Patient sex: F
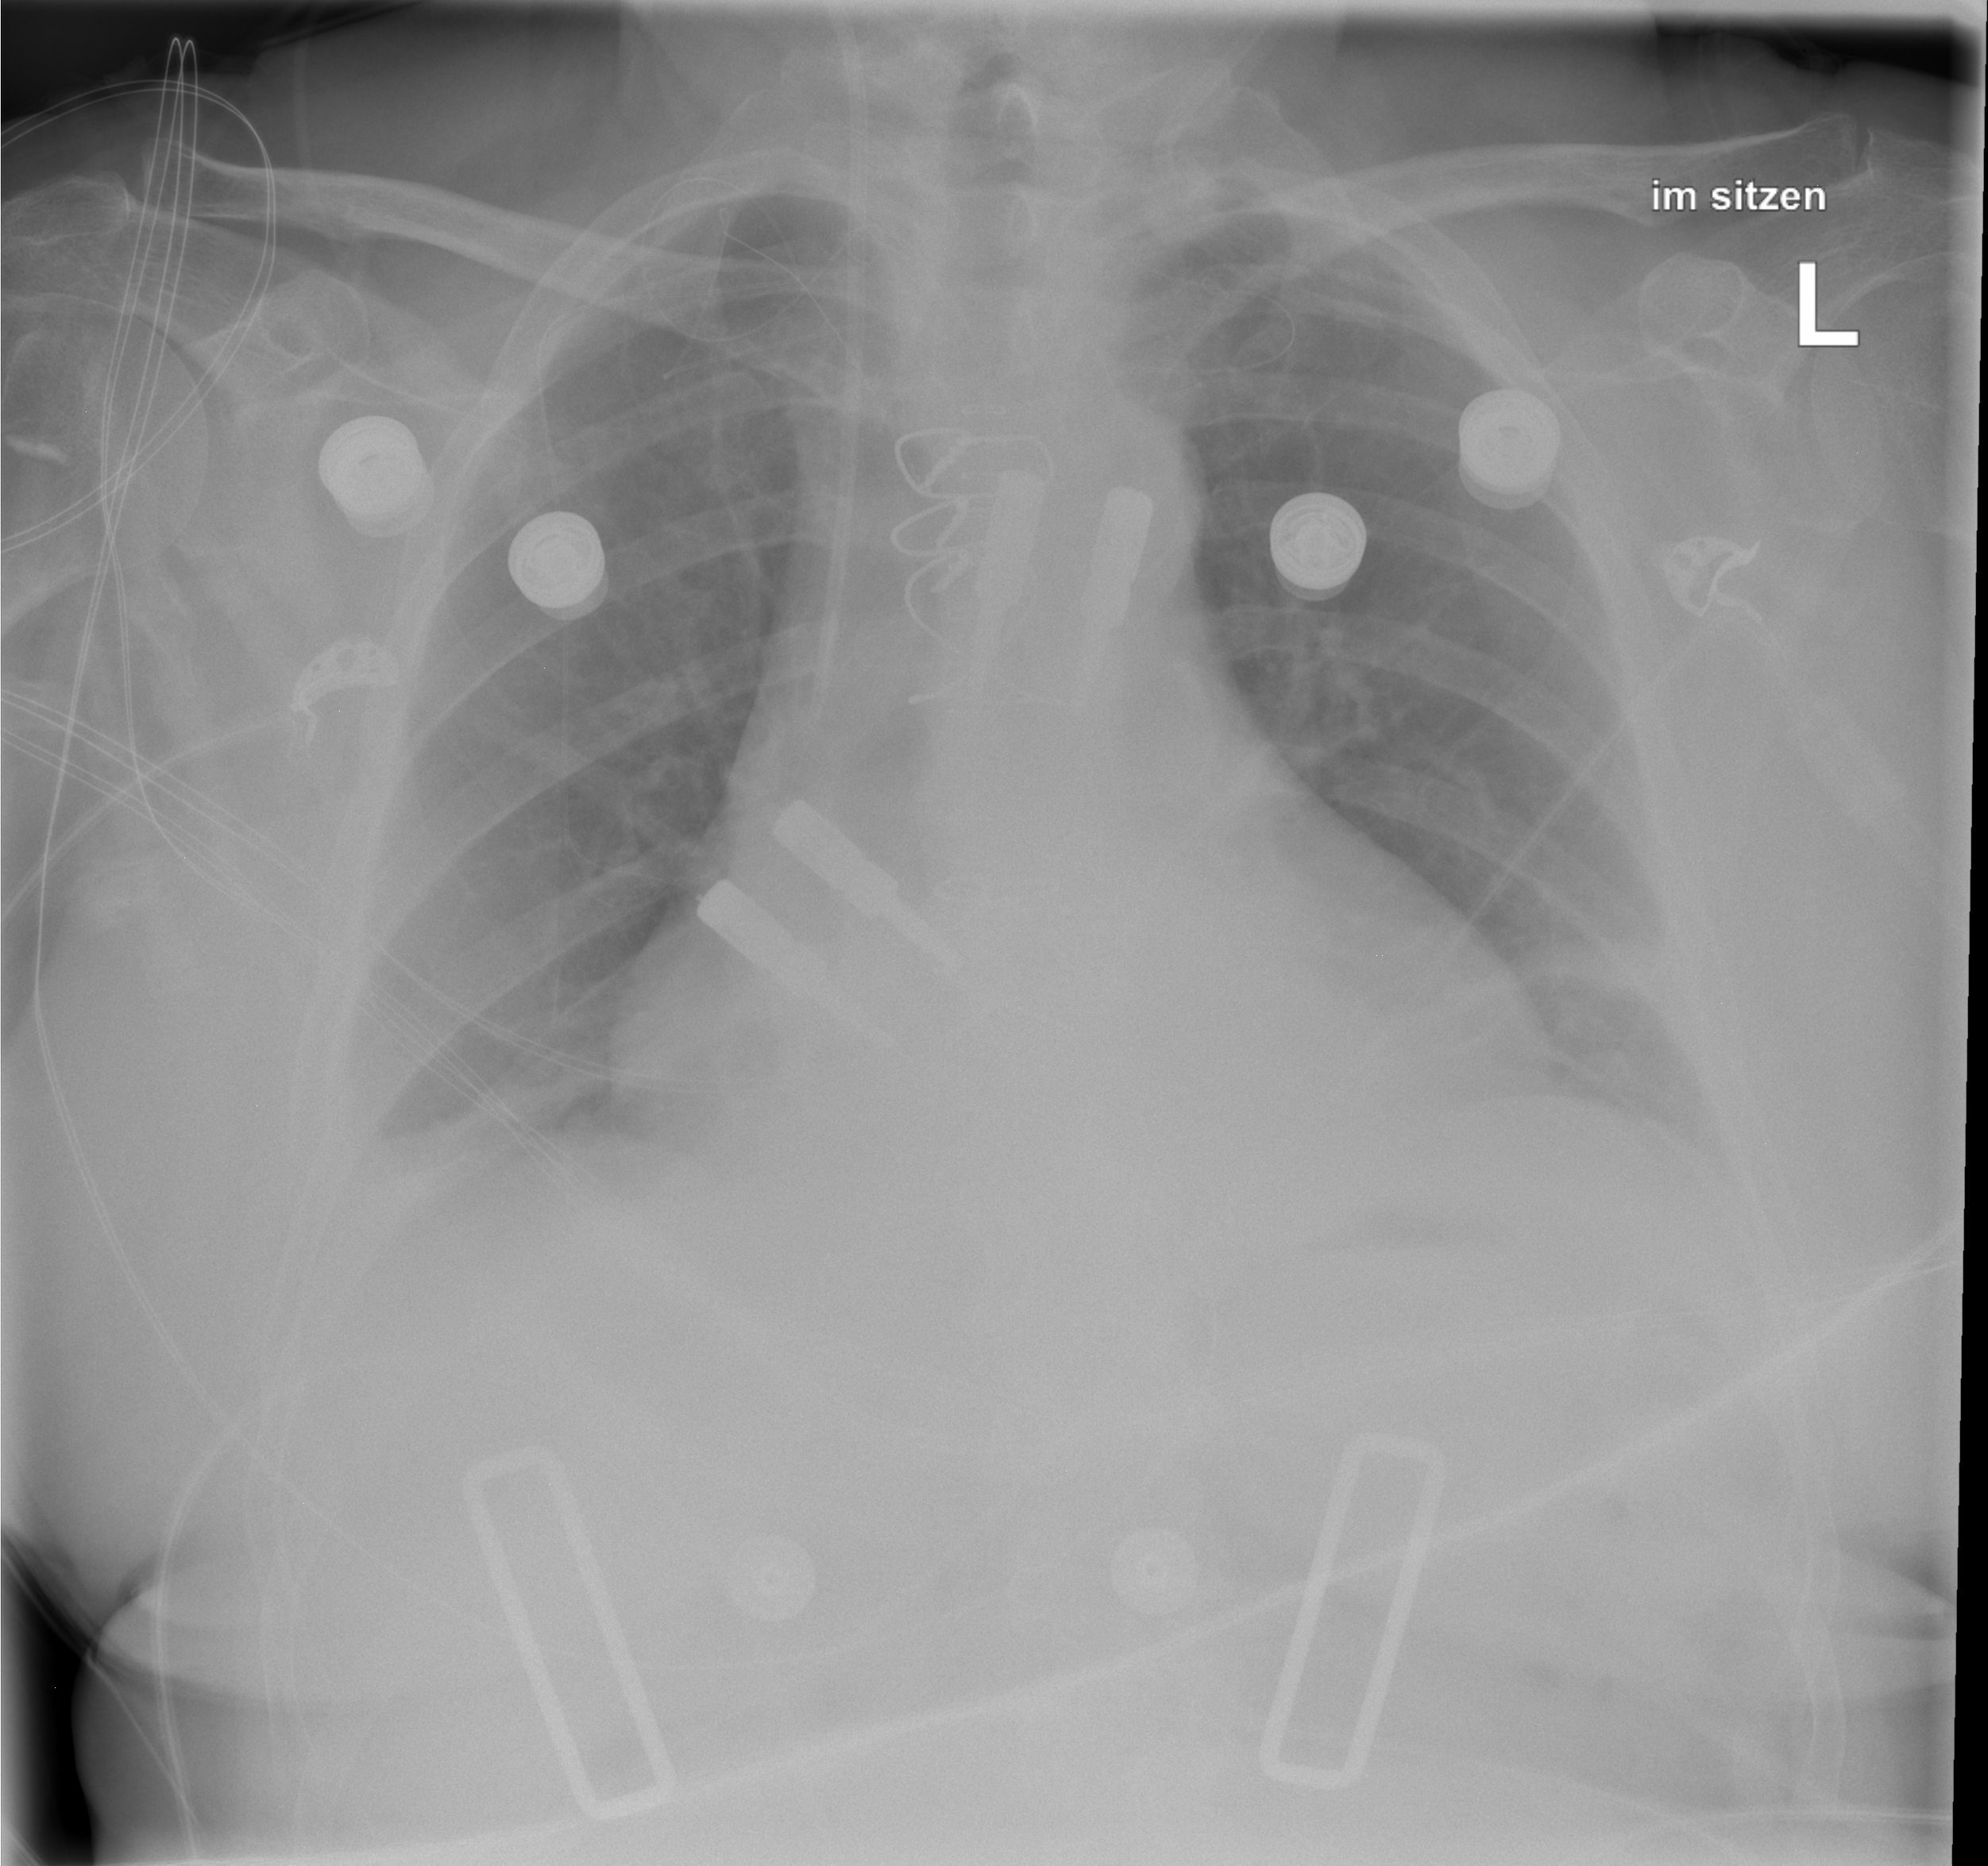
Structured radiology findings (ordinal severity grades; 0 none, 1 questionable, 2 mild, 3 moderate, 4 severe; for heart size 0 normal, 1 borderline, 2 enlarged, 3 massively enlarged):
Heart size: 2
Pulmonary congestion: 0
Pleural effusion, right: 0
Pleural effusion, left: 0
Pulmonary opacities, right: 0
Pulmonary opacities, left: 0
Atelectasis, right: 1
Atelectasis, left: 1